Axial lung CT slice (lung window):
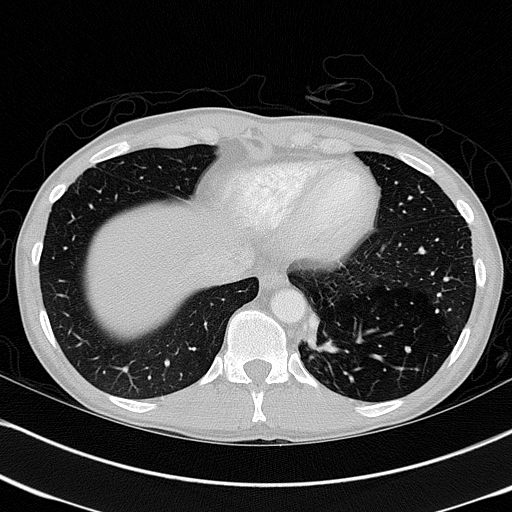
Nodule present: no